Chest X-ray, AP view. Patient: 56 years old, sex M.
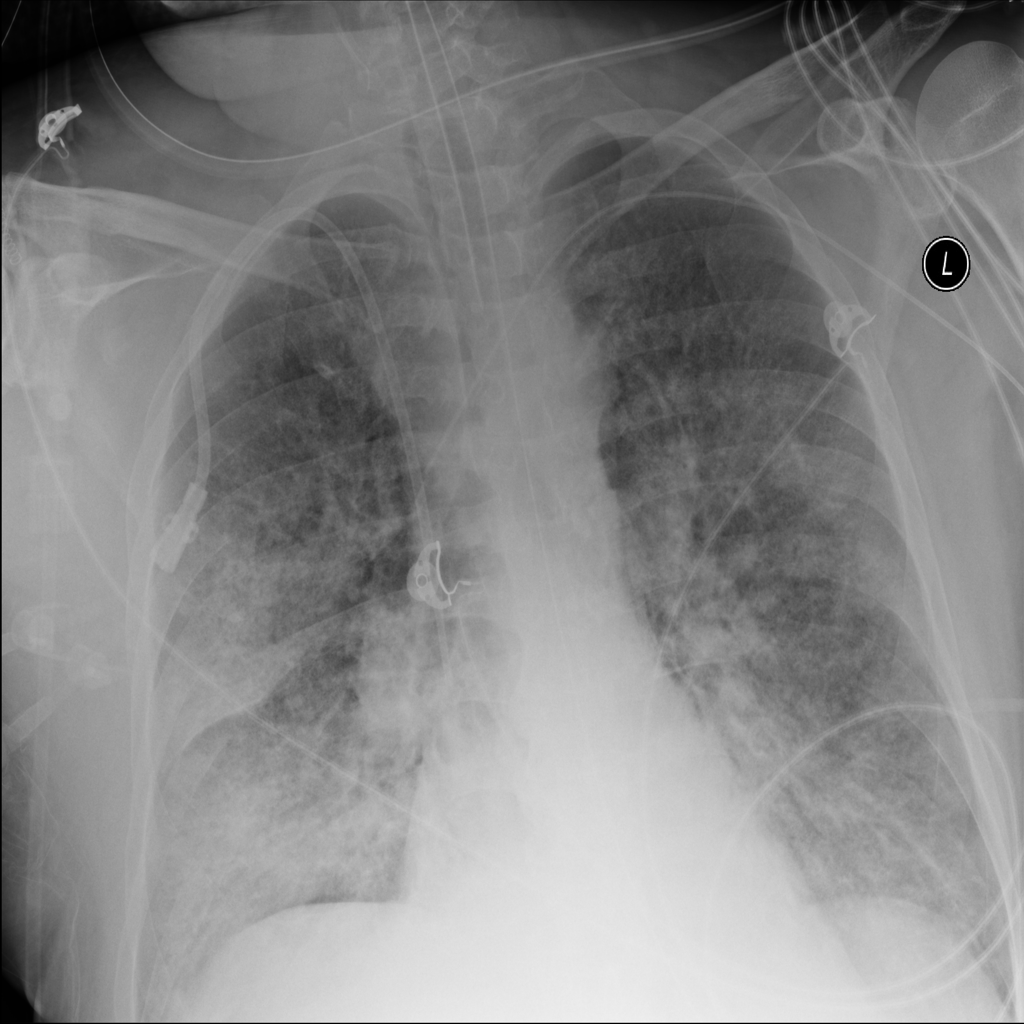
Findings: No Finding